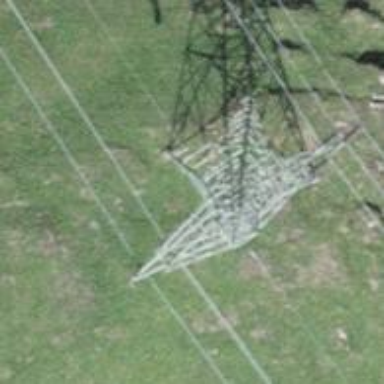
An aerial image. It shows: Power tower.